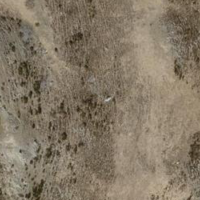
EUNIS habitat code: 23
Species observed at this site:
Podarcis muralis
Calliptamus italicus